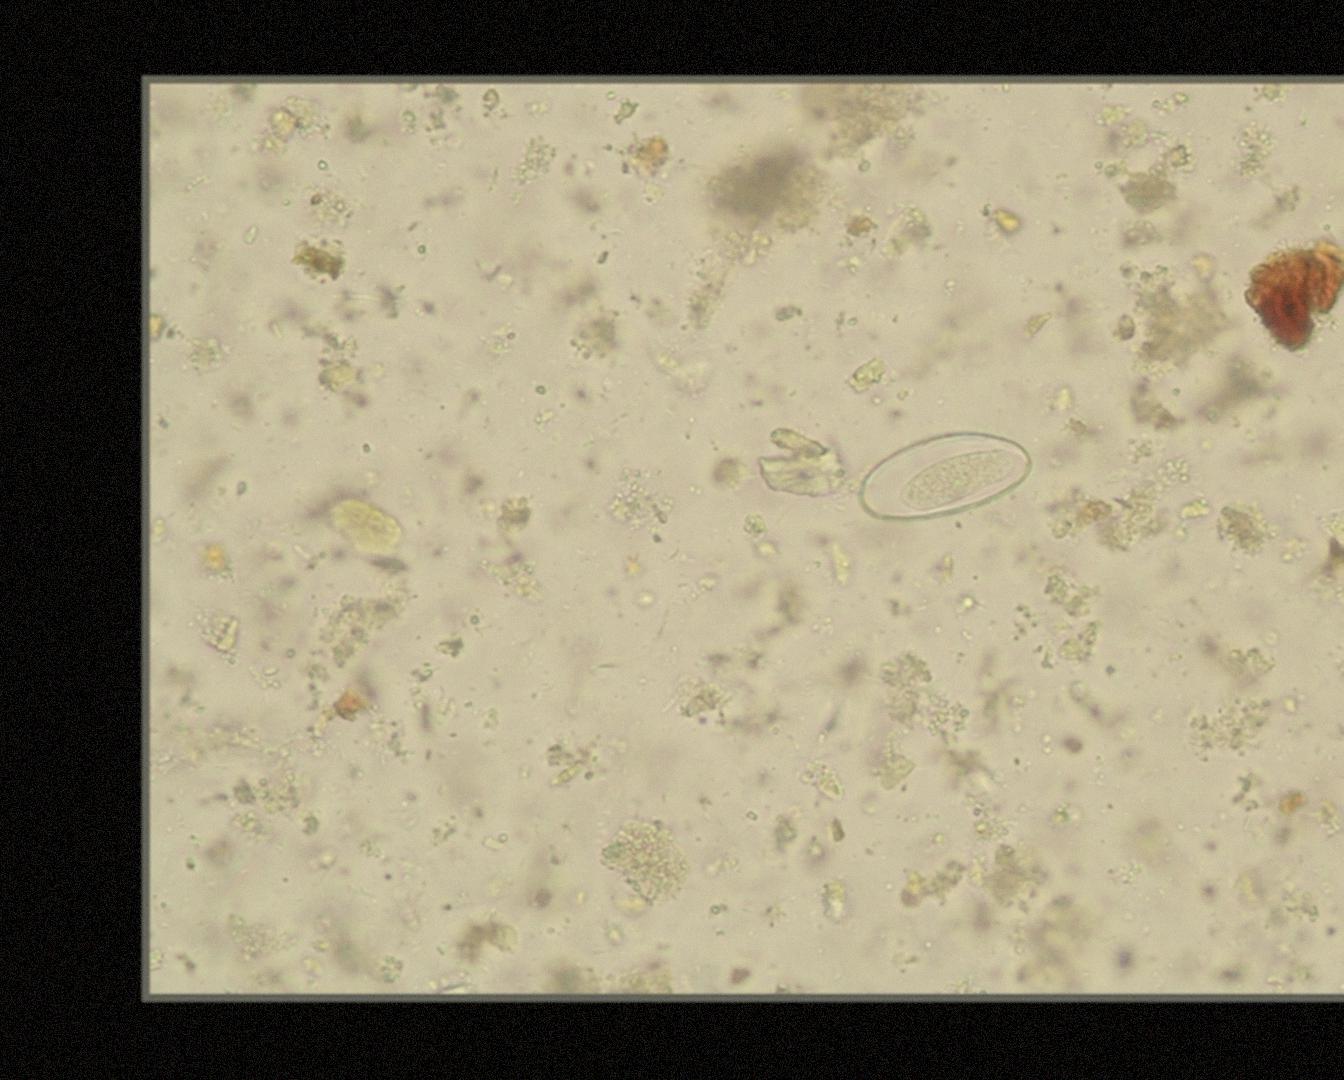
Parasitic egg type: Enterobius vermicularis